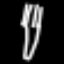
Label: fork